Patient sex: F
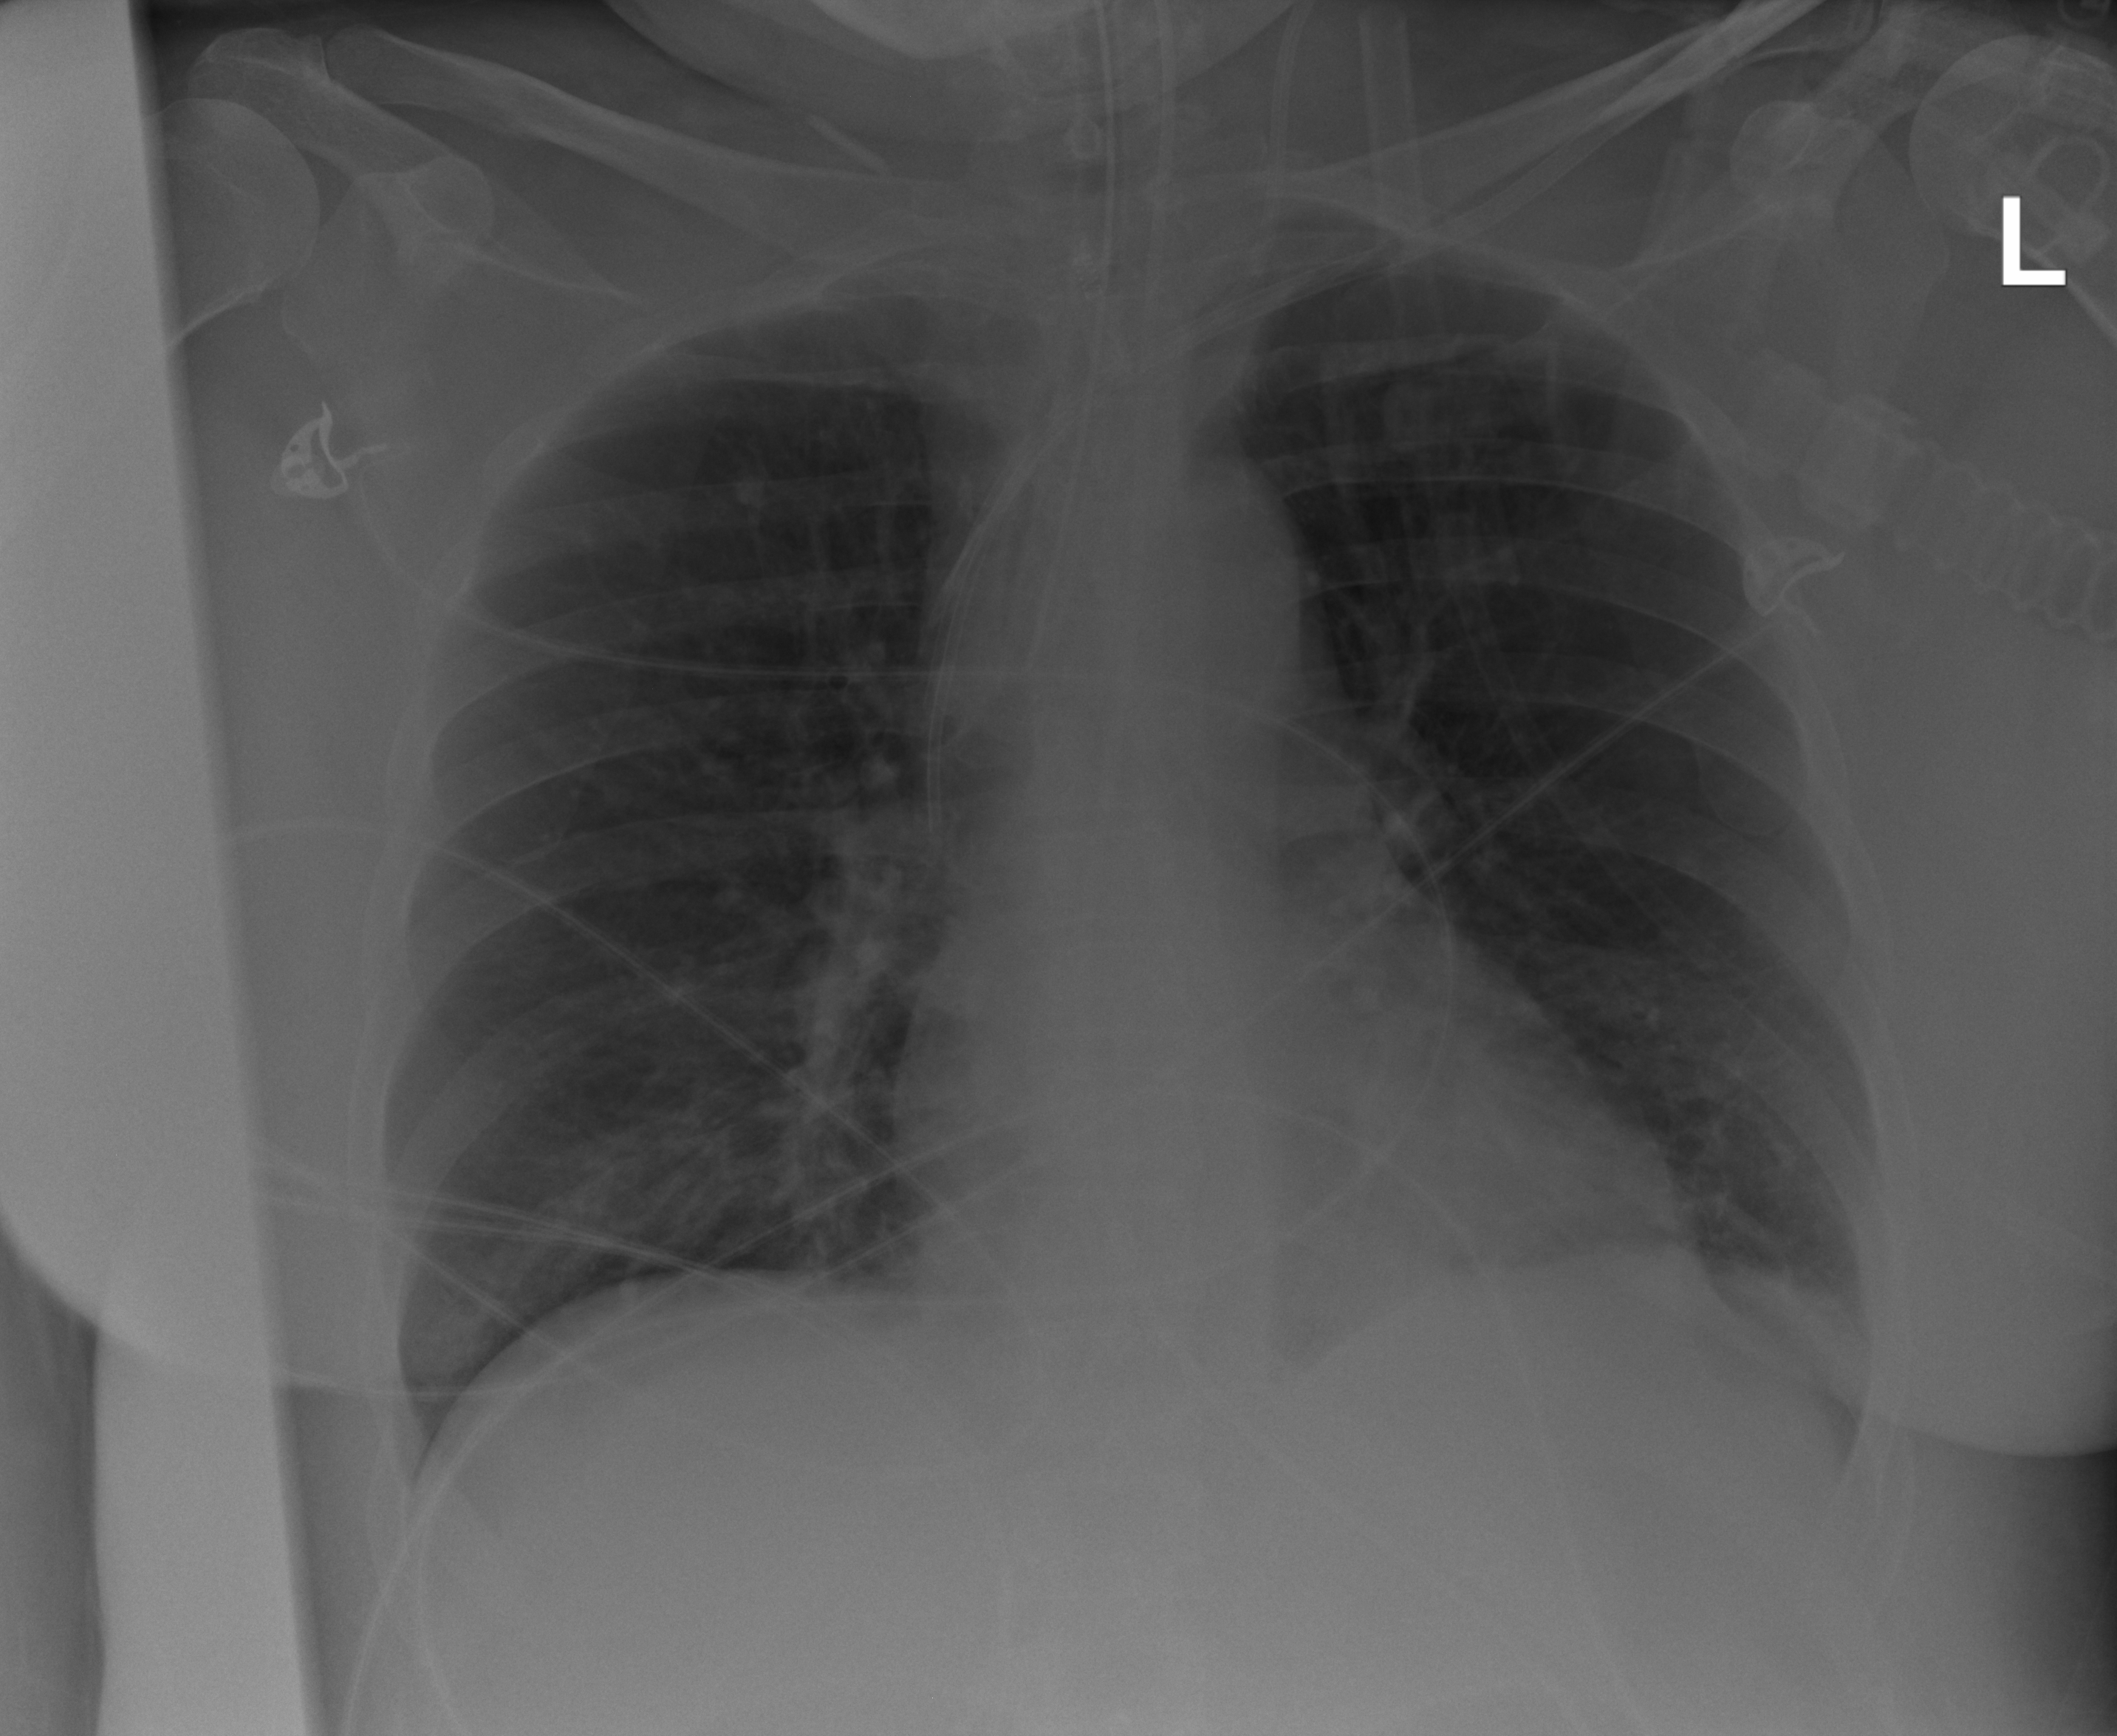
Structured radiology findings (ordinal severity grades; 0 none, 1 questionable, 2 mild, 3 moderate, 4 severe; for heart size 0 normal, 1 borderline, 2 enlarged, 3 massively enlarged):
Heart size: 0
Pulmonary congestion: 0
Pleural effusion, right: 0
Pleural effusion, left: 1
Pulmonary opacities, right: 1
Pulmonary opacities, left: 0
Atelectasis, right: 2
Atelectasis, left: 2